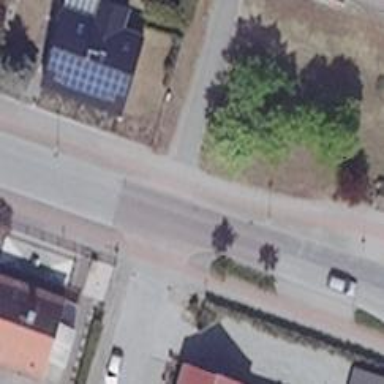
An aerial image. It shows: Residential road with dedicated cycle track.